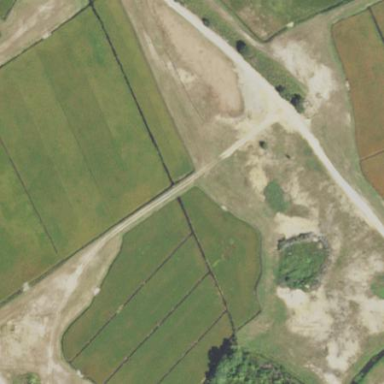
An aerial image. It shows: Farmland next to wetland area.